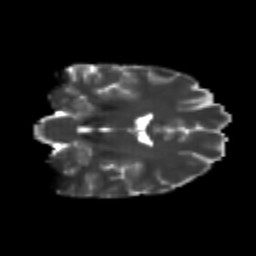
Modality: T2w
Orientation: coronal
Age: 21
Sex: female
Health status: healthy
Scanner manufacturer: philips
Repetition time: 7.384 s
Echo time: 0.08599 s